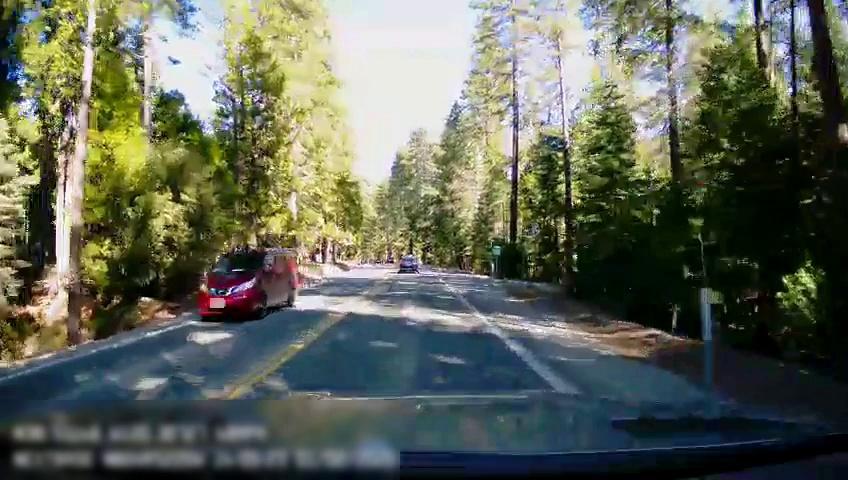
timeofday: Day
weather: Sunny
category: Drivable Space
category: Vehicles | Van
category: Vehicles | Car
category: Lanes | Opposite Lane
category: Lanes | Opposite Lane
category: Lanes | Current Lane
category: Lanes | Current Lane
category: Traffic | Signs